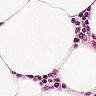
Metastatic tissue present: no